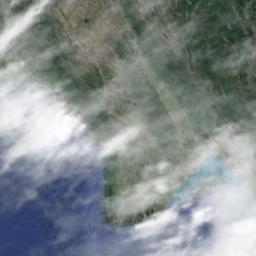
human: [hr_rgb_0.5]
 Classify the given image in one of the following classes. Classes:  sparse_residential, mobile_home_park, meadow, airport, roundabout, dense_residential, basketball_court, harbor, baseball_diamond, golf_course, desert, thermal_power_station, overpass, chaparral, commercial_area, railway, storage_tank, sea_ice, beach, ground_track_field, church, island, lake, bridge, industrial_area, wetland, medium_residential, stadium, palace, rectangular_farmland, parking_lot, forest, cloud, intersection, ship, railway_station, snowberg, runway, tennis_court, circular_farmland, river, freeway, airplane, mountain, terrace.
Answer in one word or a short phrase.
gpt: cloud